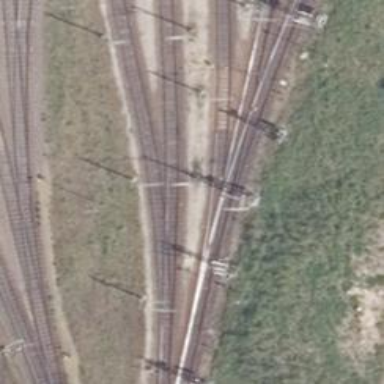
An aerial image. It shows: Railway switch.